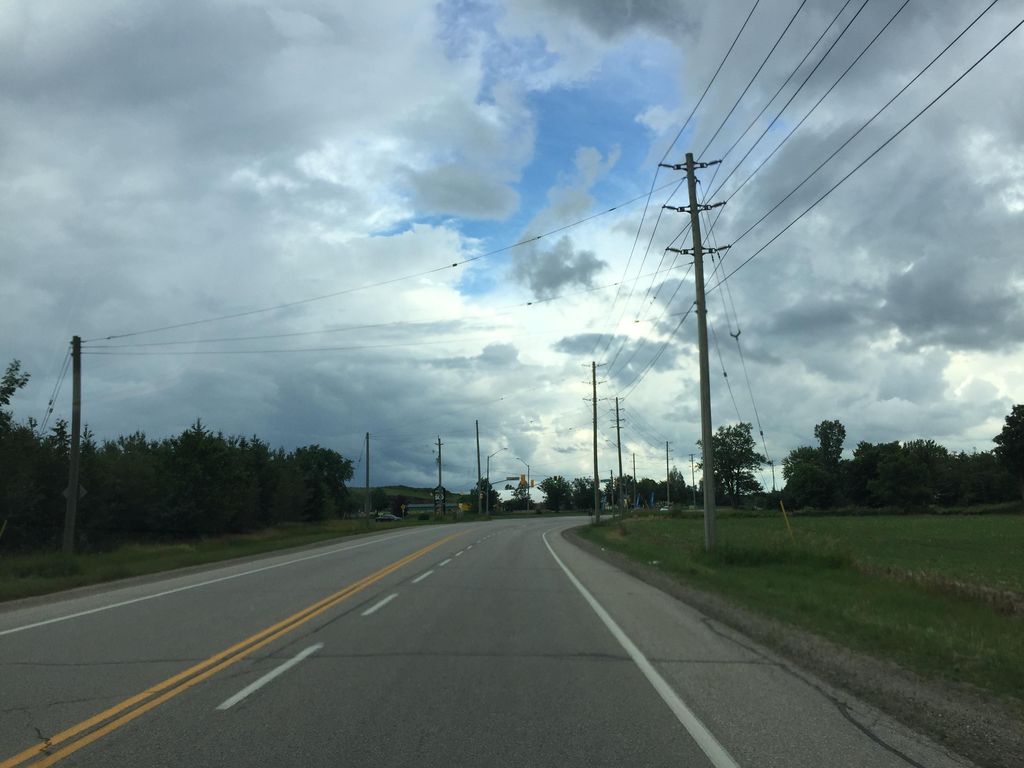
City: kitchener-waterloo